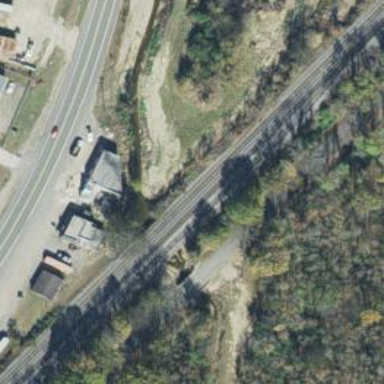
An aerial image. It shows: Railway bridge over siding.